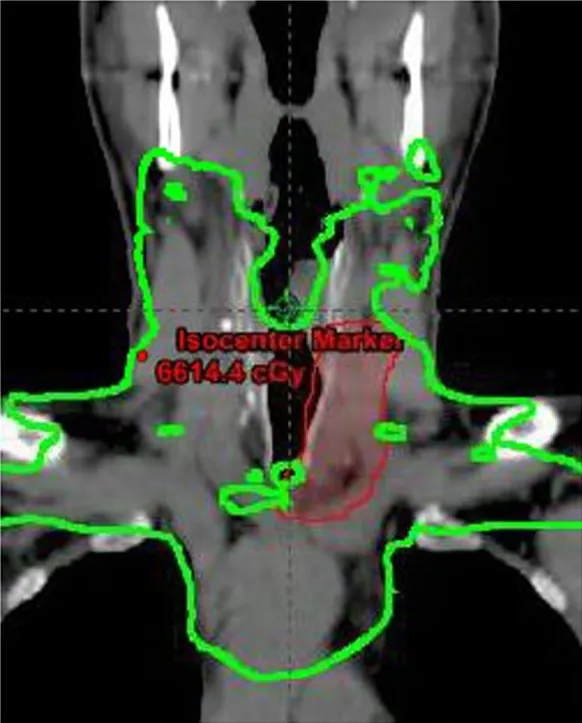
Coronal section of radiotherapy plan showing 60 Gy dose line in green and boost volume in red.
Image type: radiology (ct)